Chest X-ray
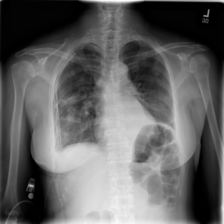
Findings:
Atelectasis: negative
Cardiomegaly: negative
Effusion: positive
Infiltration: negative
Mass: positive
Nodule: positive
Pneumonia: negative
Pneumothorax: positive
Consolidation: positive
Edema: negative
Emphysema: negative
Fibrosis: negative
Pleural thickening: negative
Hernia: negative